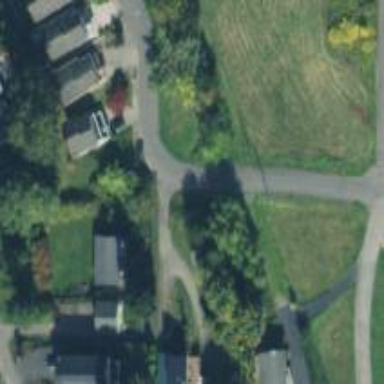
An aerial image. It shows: Shared cycleway on residential road.